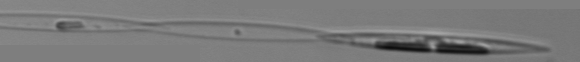
Label: Pseudo-nitzschia